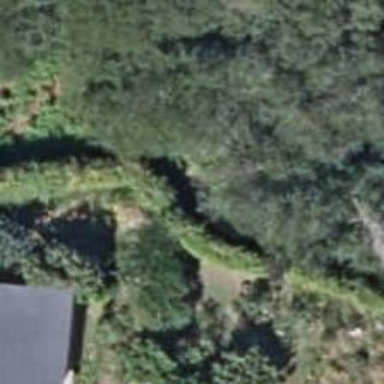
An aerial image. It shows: Fence.